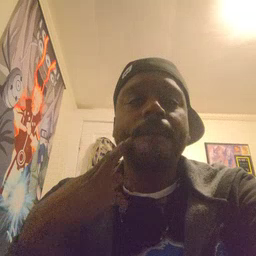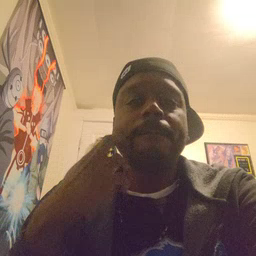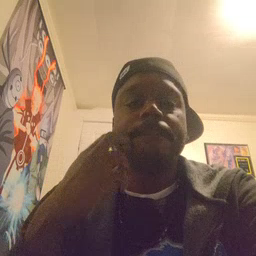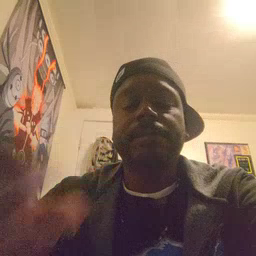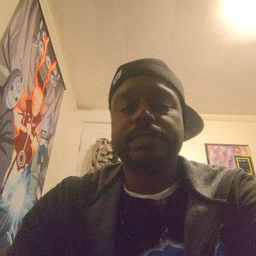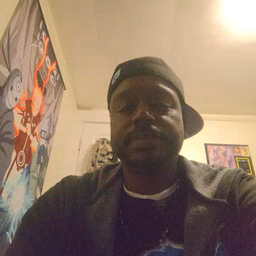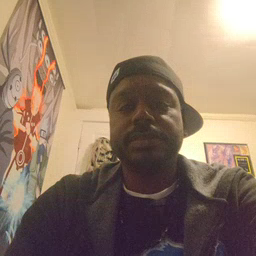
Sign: gum